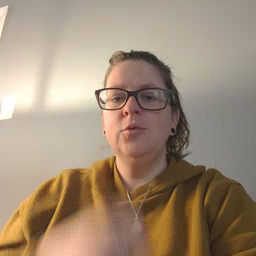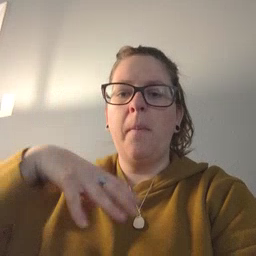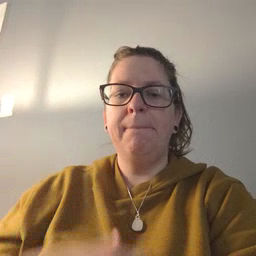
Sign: drop